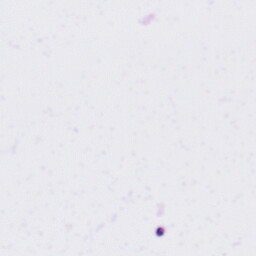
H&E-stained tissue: Tonsil